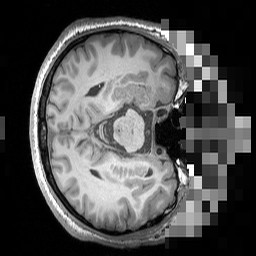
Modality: T1w
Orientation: axial
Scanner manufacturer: siemens
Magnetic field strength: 3 T
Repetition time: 1.5 s
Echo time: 0.00291 s